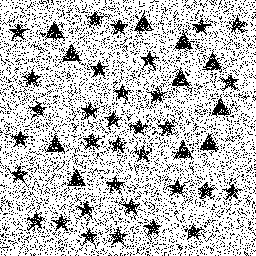
Squares: 0
Triangles: 11
Stars: 33
Total shapes: 44